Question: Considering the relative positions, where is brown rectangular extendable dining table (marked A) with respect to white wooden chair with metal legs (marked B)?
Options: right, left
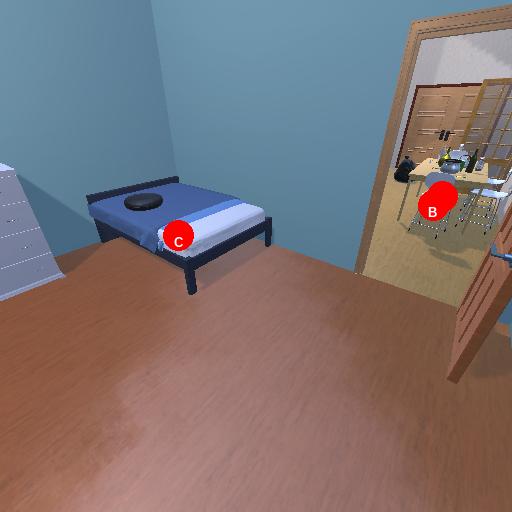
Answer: right